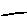
Label: line